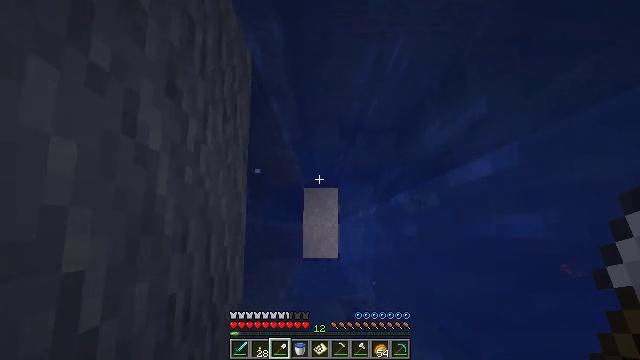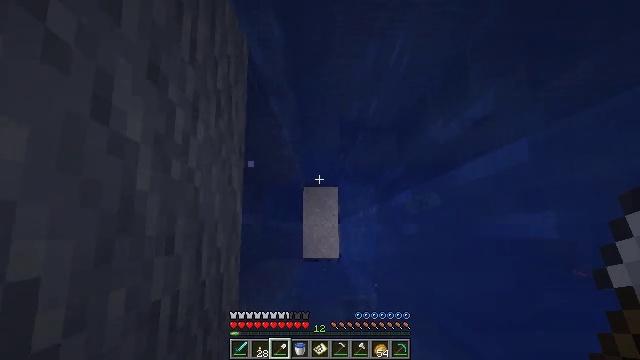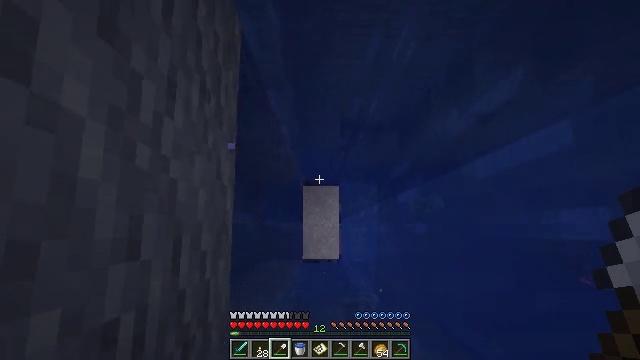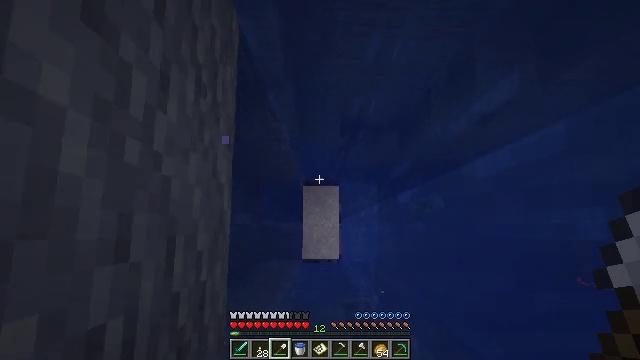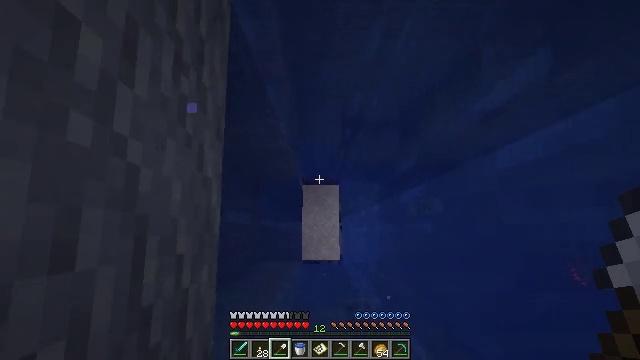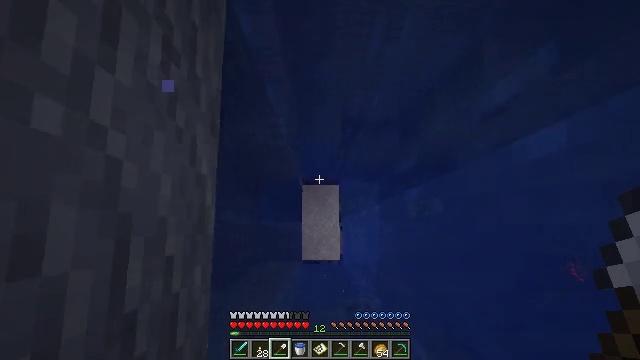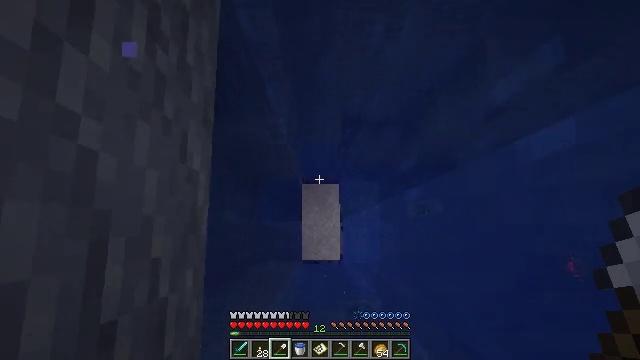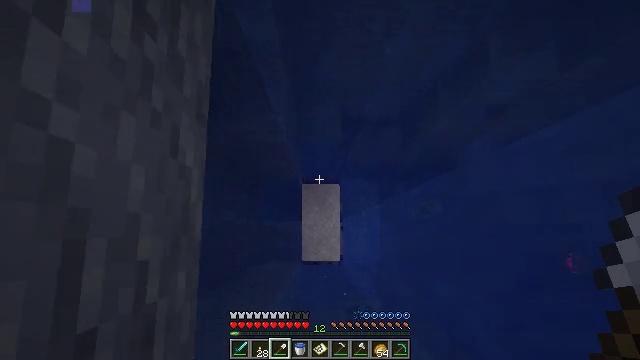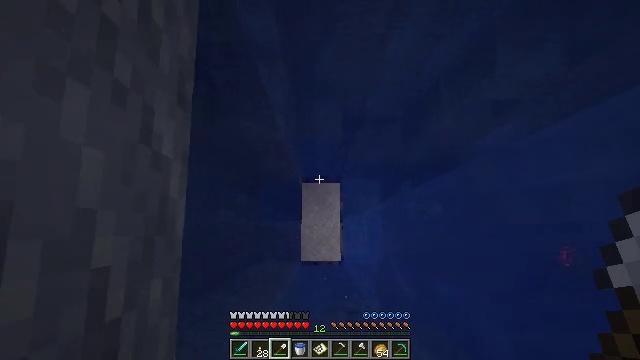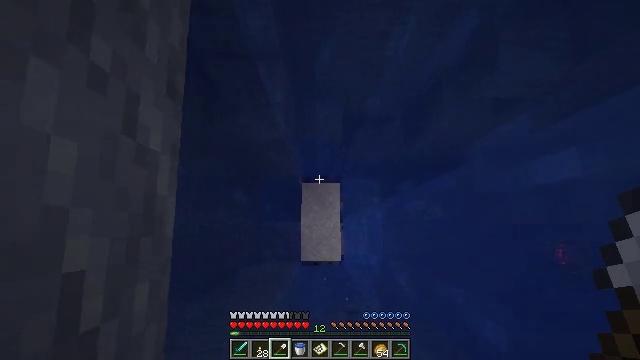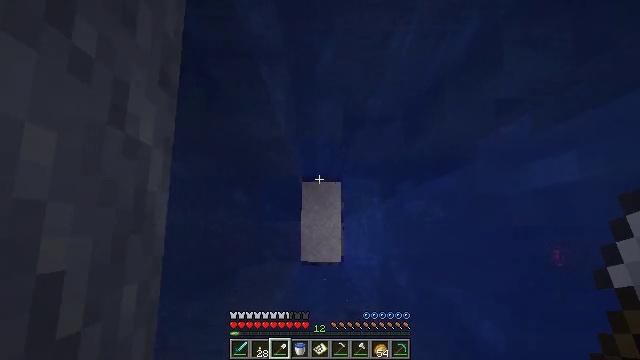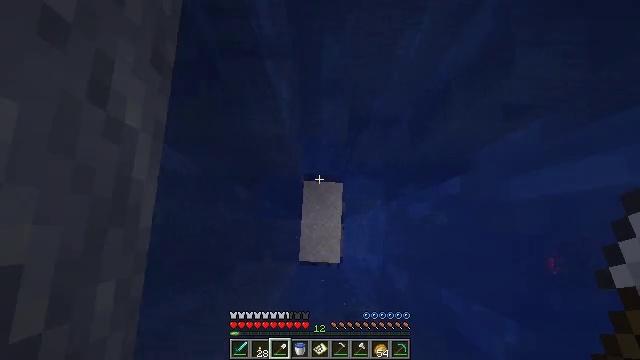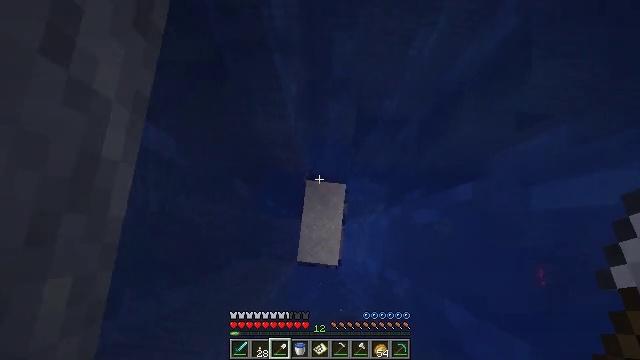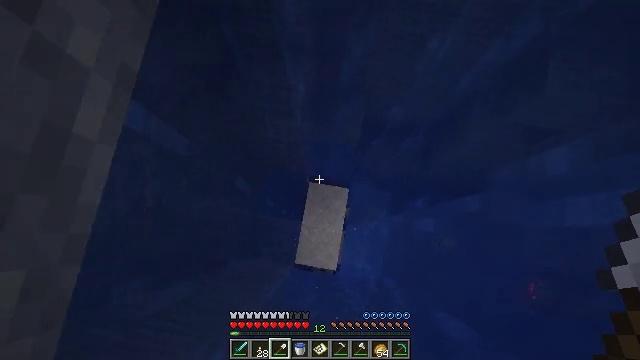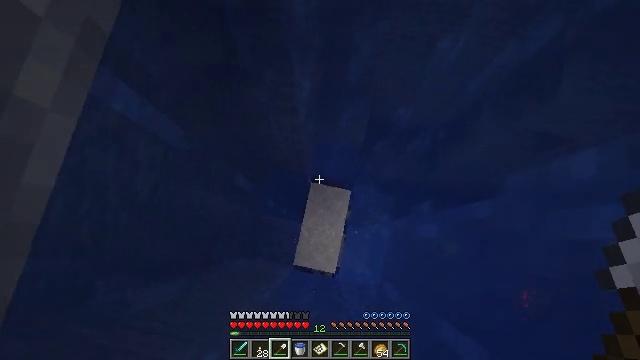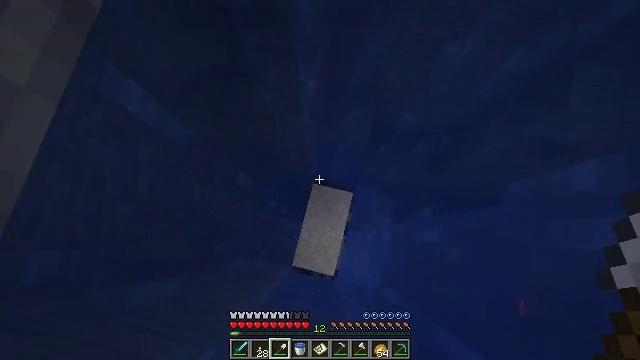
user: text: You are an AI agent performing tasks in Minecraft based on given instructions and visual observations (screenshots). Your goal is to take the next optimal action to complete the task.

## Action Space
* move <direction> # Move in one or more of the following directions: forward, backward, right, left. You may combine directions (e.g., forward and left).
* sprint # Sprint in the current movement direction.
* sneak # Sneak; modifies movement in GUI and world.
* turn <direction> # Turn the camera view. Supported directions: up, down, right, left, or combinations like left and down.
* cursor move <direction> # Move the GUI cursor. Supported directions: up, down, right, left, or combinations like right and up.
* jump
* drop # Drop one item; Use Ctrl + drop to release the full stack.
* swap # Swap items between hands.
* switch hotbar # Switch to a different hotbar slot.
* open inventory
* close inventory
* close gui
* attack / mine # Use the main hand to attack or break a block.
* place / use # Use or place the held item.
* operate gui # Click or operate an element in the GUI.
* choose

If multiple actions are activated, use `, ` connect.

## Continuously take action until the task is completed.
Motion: motion action
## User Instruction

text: Drop a polished granite block.
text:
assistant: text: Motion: no_op
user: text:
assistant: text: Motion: no_op
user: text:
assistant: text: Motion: no_op
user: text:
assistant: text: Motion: no_op
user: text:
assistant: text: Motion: no_op
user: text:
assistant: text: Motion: no_op
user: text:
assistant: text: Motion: no_op
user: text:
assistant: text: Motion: no_op
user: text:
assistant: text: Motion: no_op
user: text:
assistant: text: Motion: no_op
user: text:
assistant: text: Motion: turn left
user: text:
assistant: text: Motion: turn left
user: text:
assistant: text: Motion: turn left
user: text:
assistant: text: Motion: turn left
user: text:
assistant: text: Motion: turn left
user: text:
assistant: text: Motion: turn left
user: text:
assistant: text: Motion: turn left
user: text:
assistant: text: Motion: turn left
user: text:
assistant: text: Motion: turn left
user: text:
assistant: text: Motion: turn left
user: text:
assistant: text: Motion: no_op
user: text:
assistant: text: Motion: no_op
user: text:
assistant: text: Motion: no_op
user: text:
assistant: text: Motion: no_op
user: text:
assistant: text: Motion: no_op
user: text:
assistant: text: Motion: move forward
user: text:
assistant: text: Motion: move forward
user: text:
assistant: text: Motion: move forward
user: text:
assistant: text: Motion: no_op
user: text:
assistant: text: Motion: no_op